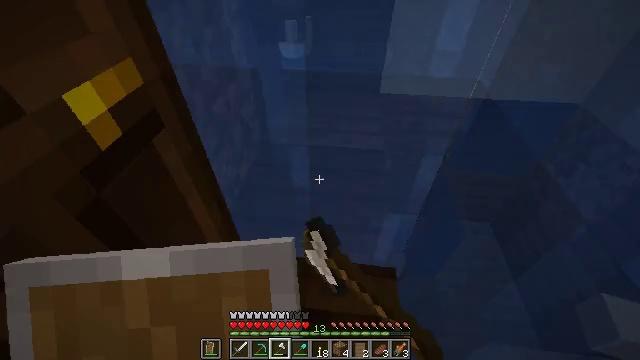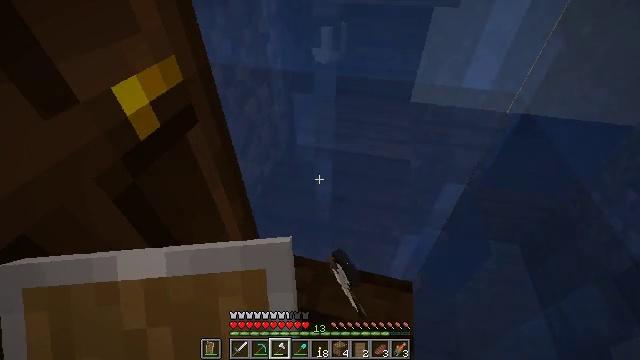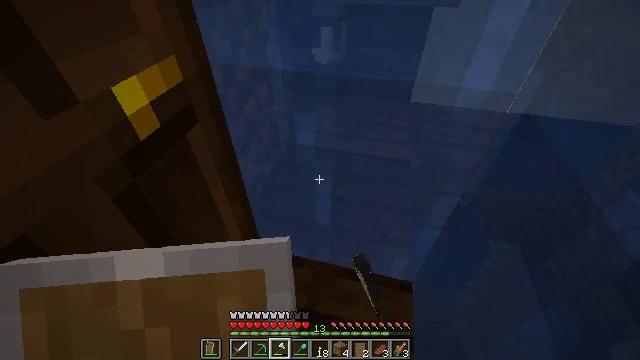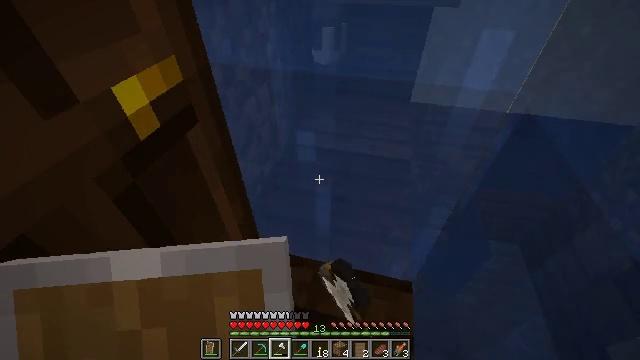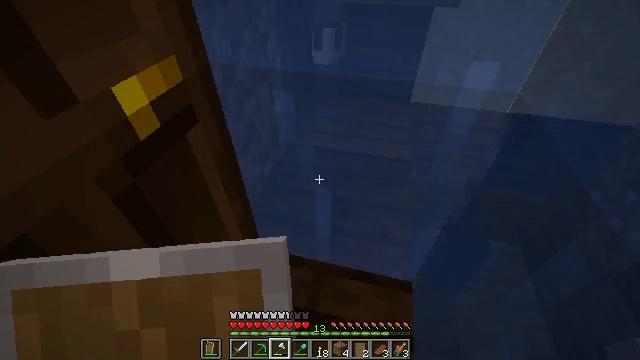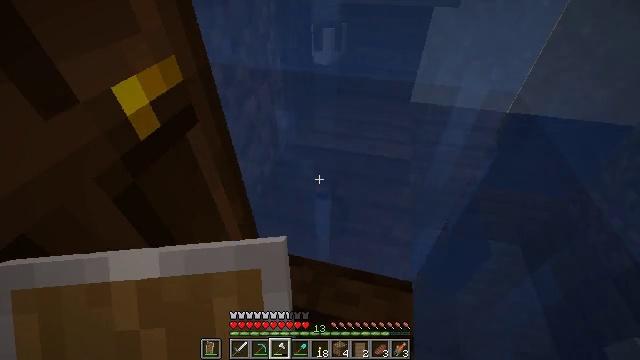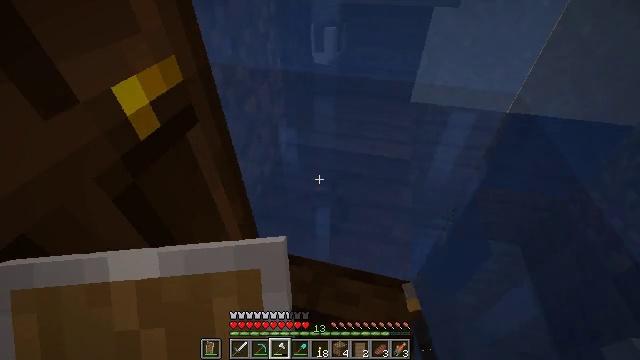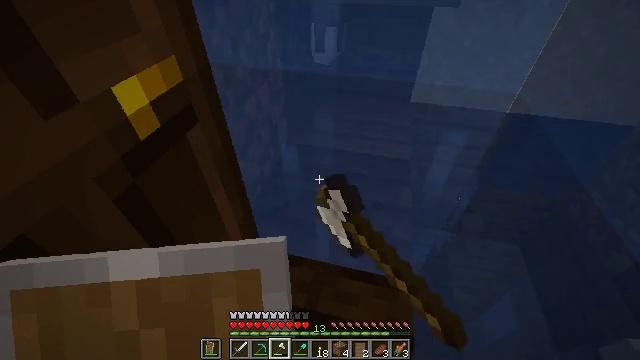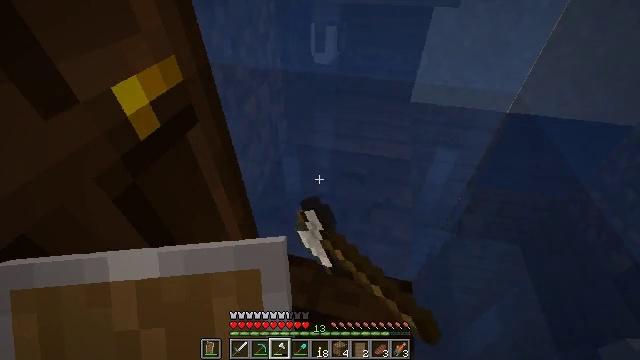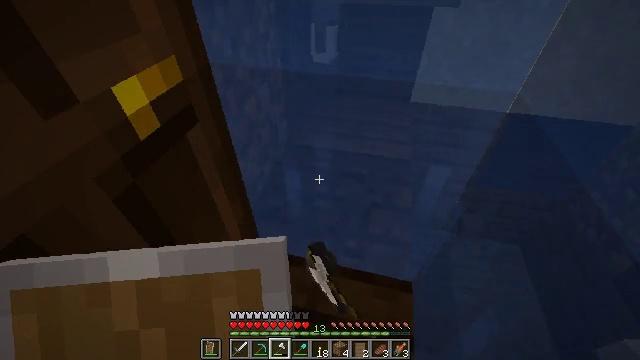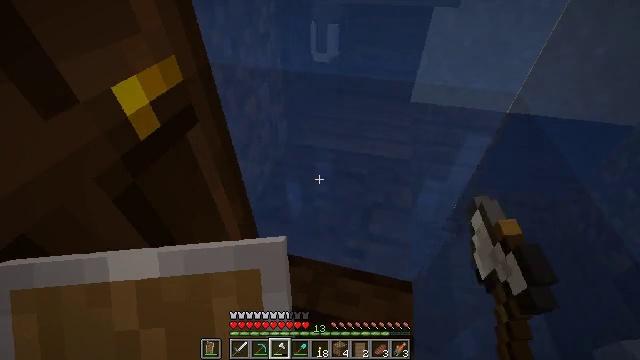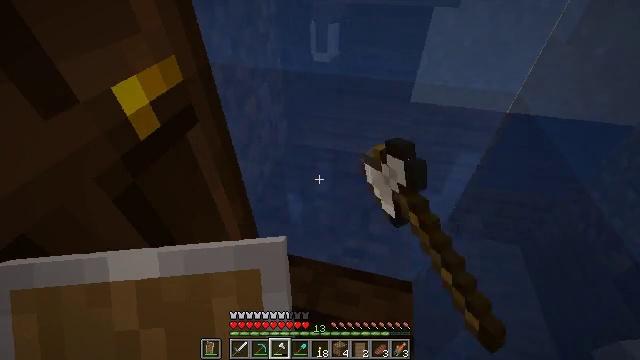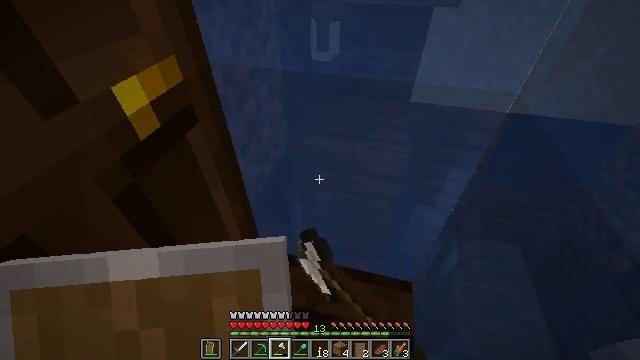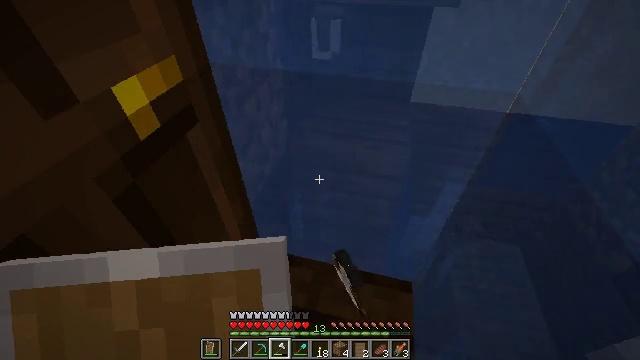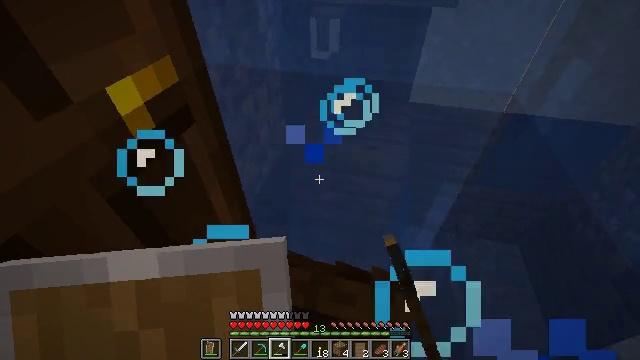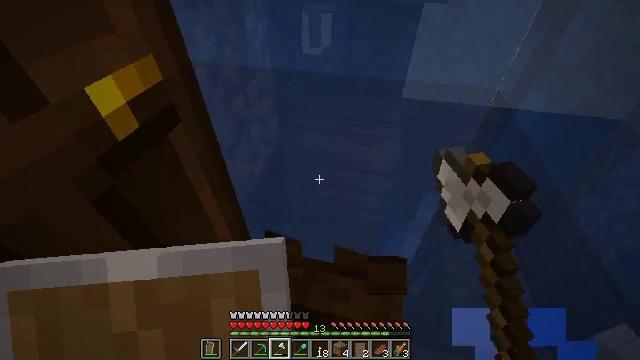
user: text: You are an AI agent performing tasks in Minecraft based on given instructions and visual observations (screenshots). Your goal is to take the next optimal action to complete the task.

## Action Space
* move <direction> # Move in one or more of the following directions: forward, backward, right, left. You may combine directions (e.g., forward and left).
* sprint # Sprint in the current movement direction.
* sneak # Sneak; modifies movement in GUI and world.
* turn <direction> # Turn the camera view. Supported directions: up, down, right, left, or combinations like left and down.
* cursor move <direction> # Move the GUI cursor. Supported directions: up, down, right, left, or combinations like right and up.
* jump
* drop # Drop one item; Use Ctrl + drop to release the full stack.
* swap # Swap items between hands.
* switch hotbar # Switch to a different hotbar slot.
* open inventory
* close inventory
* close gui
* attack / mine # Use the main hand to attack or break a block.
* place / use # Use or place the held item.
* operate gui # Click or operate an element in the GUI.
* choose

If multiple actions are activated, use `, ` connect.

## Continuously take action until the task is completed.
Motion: motion action
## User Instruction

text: Attack the dark oak planks to recycle them.
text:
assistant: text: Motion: sneak, turn left, attack / mine
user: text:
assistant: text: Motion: sneak, attack / mine
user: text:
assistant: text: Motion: sneak, attack / mine
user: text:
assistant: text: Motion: sneak, attack / mine
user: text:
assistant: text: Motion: sneak, attack / mine
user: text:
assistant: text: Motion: sneak, attack / mine
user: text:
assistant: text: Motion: sneak, attack / mine
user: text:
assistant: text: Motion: sneak, attack / mine
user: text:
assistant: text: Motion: sneak, attack / mine
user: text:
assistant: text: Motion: sneak, attack / mine
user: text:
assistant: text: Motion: sneak, attack / mine
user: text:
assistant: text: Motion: sneak, attack / mine
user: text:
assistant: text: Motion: sneak, attack / mine
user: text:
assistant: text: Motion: move right, sneak, attack / mine
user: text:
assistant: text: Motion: move forward and move right, sneak, turn right, attack / mine
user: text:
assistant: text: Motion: move forward and move right, sneak, turn down, attack / mine
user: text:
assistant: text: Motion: sneak, attack / mine